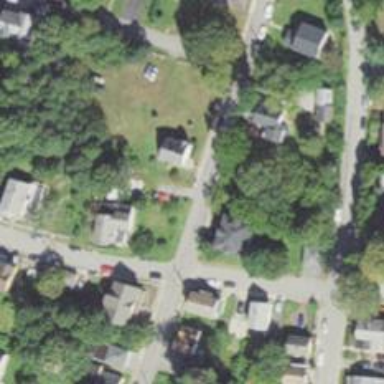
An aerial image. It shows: Residential driveway.